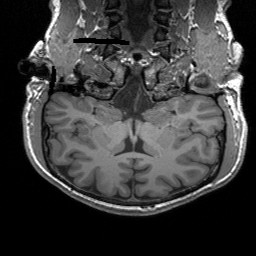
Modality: T1w
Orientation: sagittal